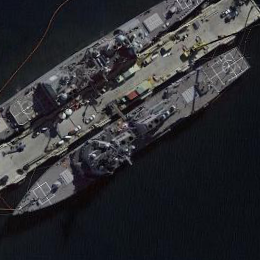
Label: destroyer